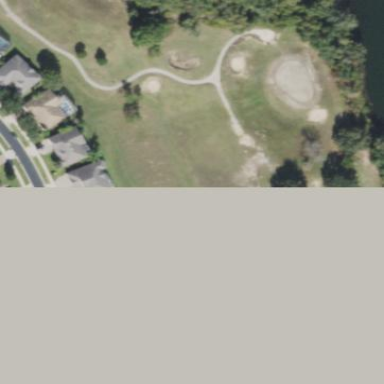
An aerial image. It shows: Grassy area designated as golf fairway.